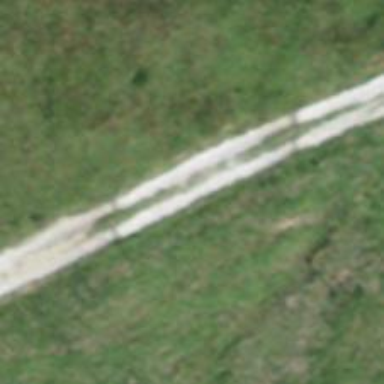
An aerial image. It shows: Grade3 track for hiking in the backcountry.